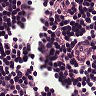
Metastatic tissue present: no